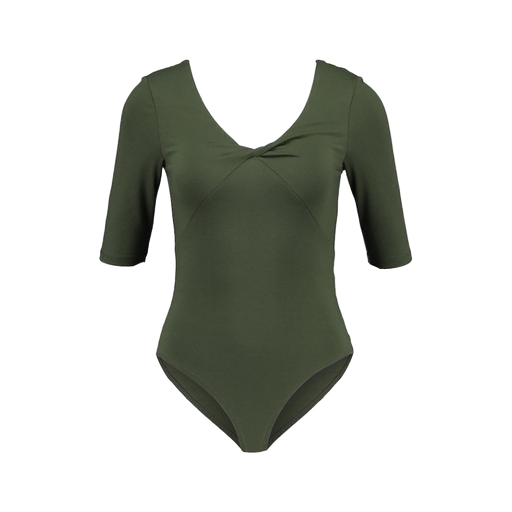
green three-quarter-sleeve top only macy, green knot front tee, green 3/4-sleeve, white background